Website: walmart
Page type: account-selection
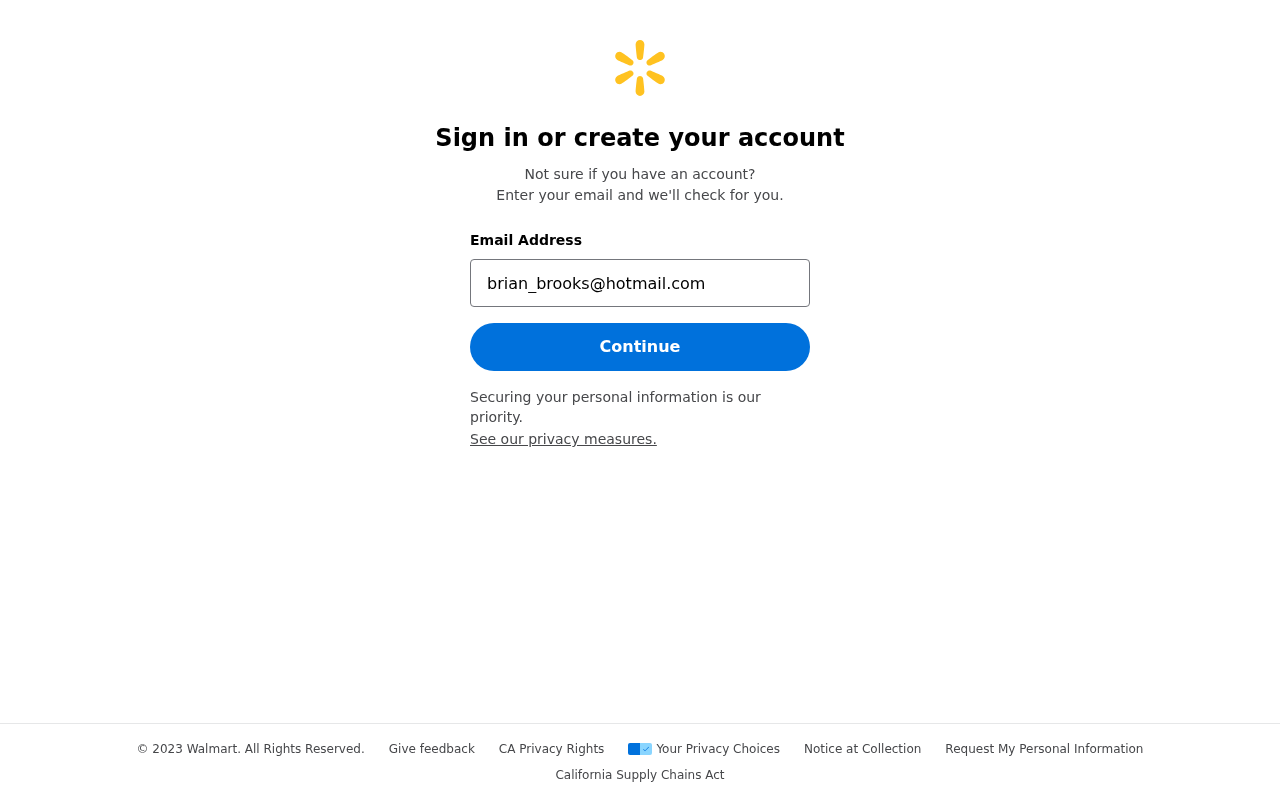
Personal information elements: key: PII_EMAIL
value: brian_brooks@hotmail.com